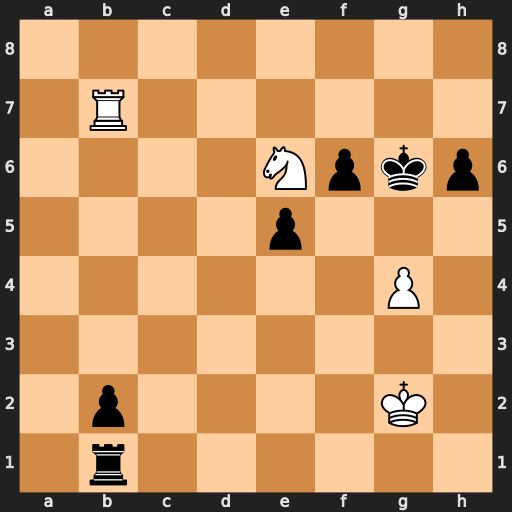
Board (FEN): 8/1R6/4Npkp/4p3/6P1/8/1p4K1/1r6
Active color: w
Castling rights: -
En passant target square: -
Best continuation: Rg7#